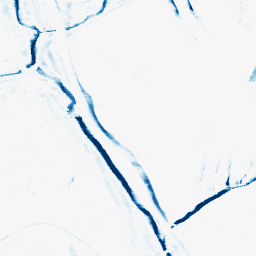
Category: morphological
Decomposition family: morphological_rect
Decomposition parameters: operation: closing
width: 10
height: 3
Upsampling method: quintic
Upsampling parameters: scale: 2
Upsampling scale: 2